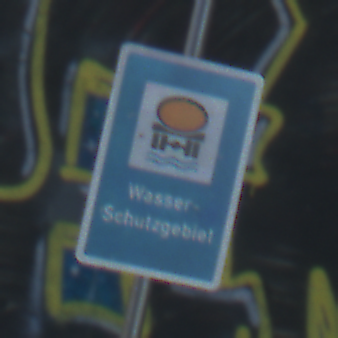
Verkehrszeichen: Wasserschutzgebiet
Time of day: Midday
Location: Outdoor (Urban)
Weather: Clear
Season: NotSpecified
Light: Natural